Aerial crown-view tile of a tropical tree (Barro Colorado Island, Panama), acquired 20250414:
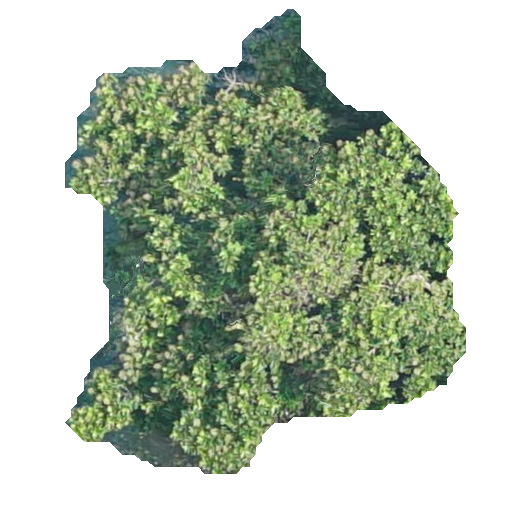
Species: Anacardium excelsum
GBIF accepted scientific name: Anacardium excelsum
Crown area: 186.989 m²